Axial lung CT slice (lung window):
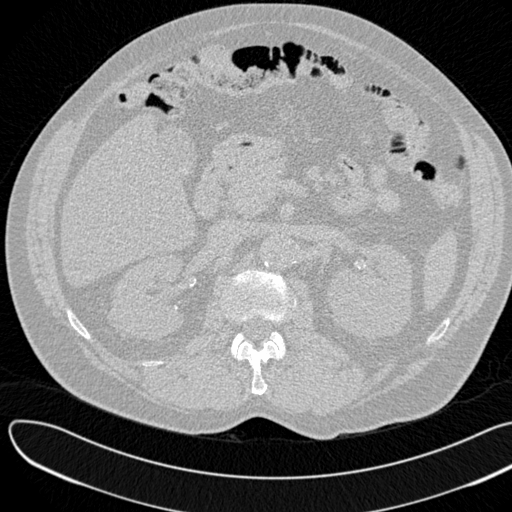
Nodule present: no